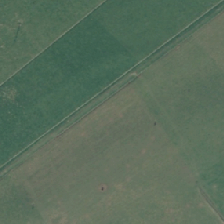
Land cover: shortrotation_cropland